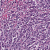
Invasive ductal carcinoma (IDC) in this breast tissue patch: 1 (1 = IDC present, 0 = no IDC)